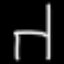
Label: chair